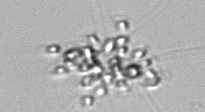
Label: Chaetoceros_didymus_TAG_external_flagellate